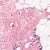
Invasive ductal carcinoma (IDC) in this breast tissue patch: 1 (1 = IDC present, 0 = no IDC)